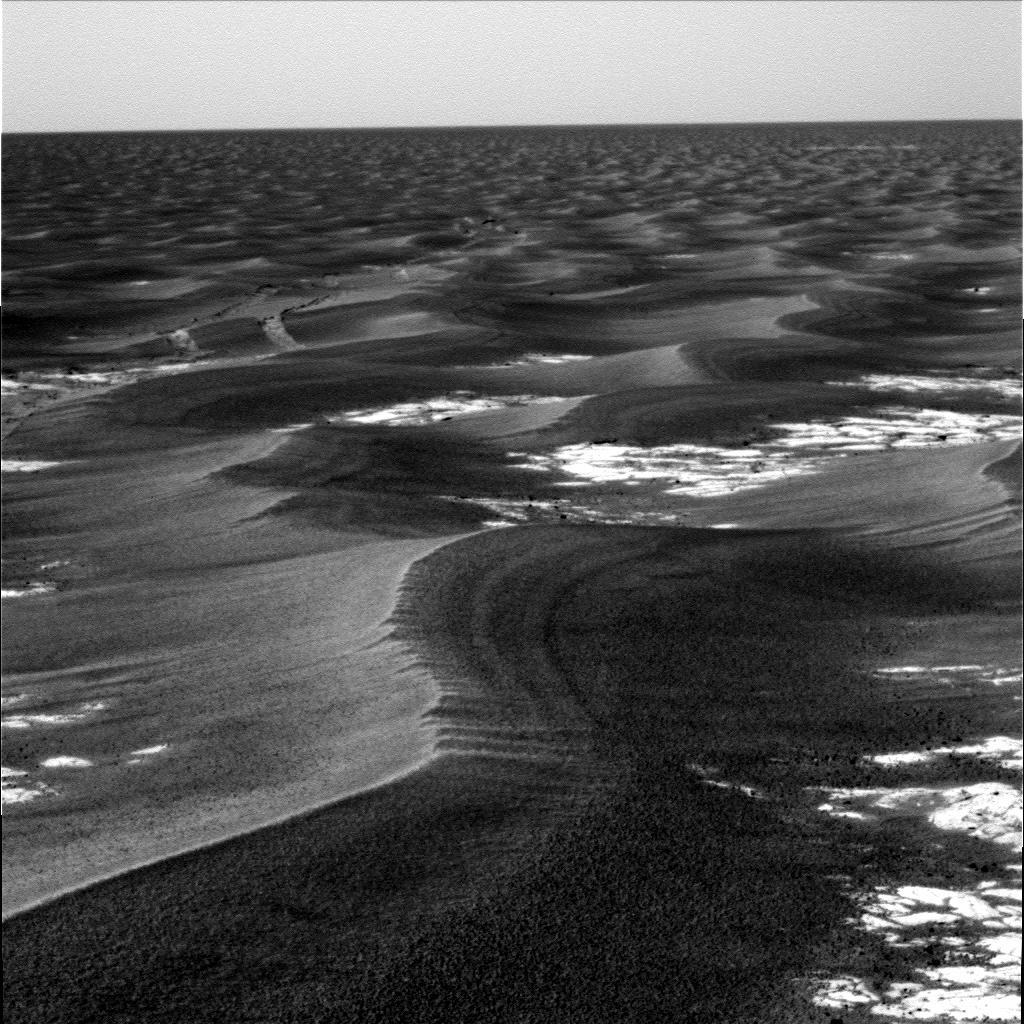
Terrain classes present: Bedrock, Gravel / Sand / Soil, Sky / Distant Mountains, Track